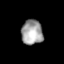
Tissue: skin
Cell type: Epithelial cells
Senescence score: 0.2455
Nuclear area (px): 520
Mean DAPI intensity: 161.435